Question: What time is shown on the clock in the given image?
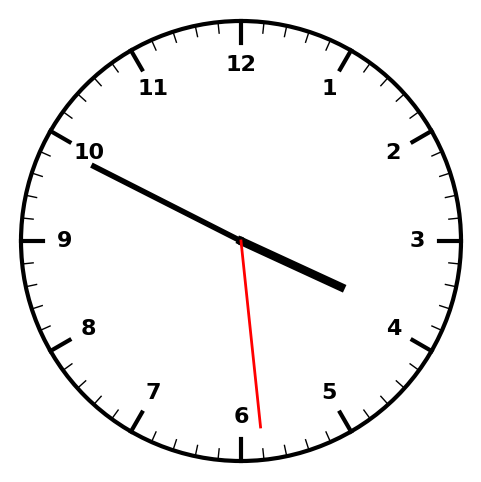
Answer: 03:49:29